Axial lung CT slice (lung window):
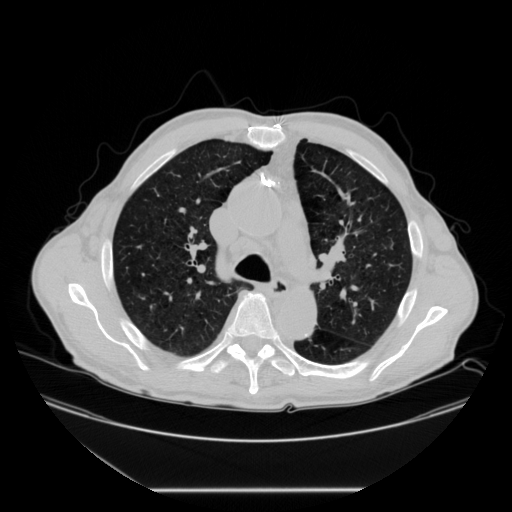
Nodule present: no